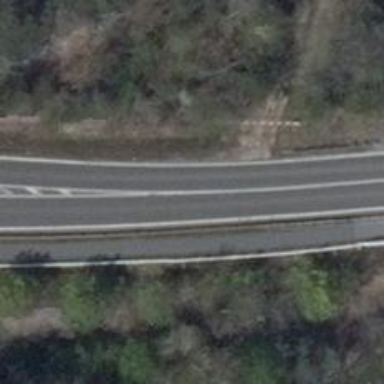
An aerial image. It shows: Secondary road with asphalt surface and embankment.